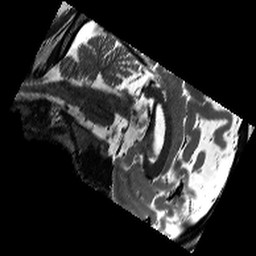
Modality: T2w
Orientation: sagittal